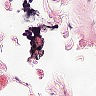
Metastatic tissue present: no